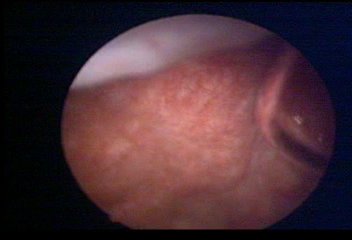
Modality: WLC
Class: Foreign bodies
Subclass: AirBubble
Bladder cancer association: No
Annotated structures: Air bubble